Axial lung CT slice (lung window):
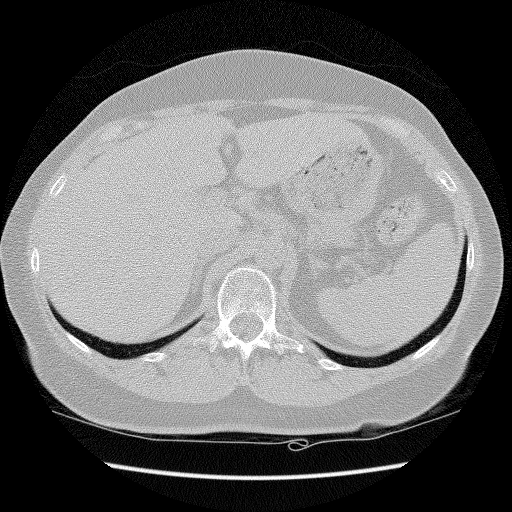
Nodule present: no